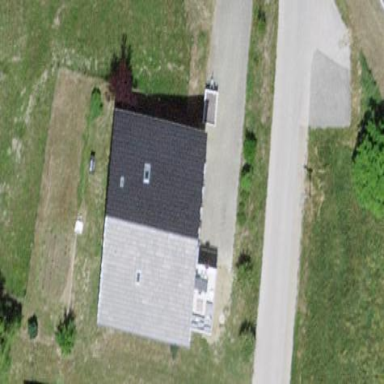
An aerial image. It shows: Detached building.